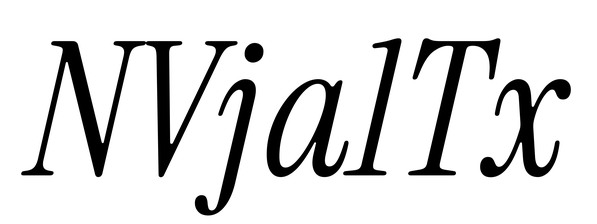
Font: InstrumentSerif-Italic